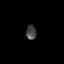
Tissue: skin
Cell type: Epithelial cells
Senescence score: 0.2522
Nuclear area (px): 147
Mean DAPI intensity: 69.463